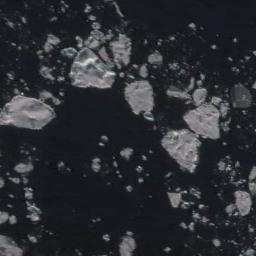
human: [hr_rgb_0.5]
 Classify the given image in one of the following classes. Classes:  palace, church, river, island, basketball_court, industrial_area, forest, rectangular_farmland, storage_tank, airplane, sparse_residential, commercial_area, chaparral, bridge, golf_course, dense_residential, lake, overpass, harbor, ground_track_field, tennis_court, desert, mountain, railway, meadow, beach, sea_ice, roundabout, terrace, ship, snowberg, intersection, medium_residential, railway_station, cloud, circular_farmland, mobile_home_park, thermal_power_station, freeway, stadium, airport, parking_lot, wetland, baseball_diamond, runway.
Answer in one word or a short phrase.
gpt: sea_ice